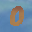
Label: 0